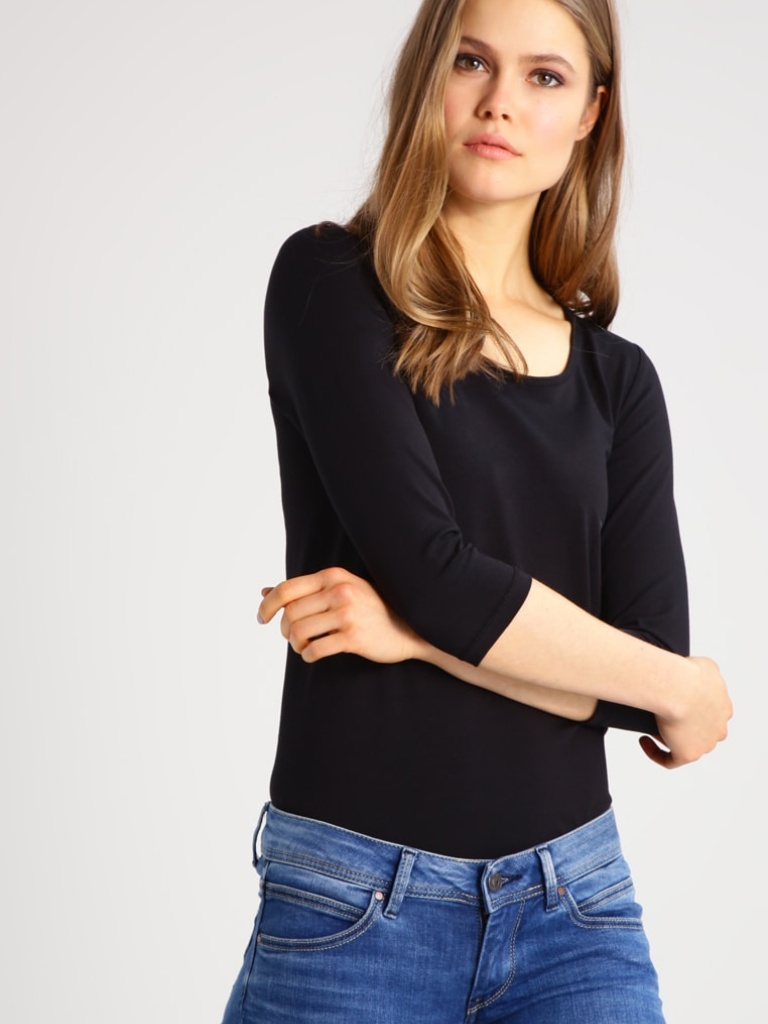
cotton tight a long-sleeved with the sleeves down hip length Fully Tucked in scoop top